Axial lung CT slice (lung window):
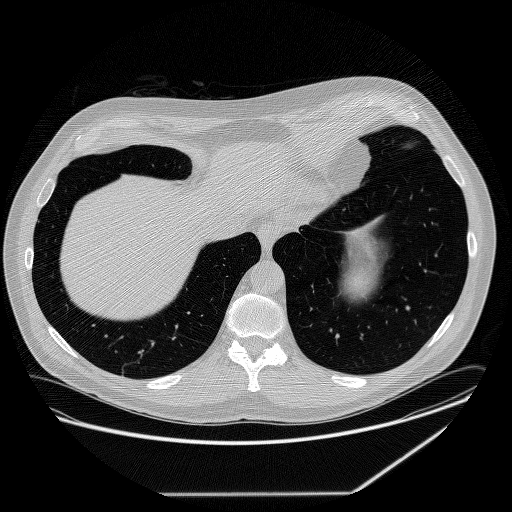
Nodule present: no